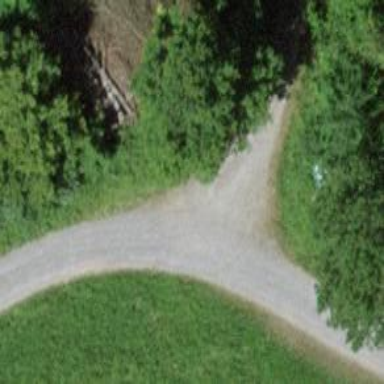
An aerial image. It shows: Footway with pebblestone surface.